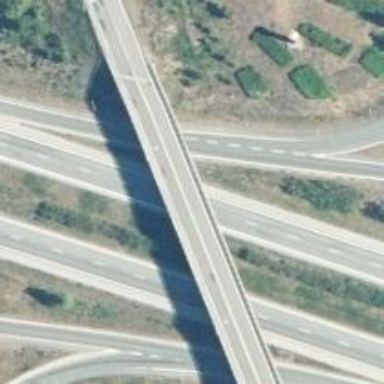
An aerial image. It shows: Asphalt motorway link.